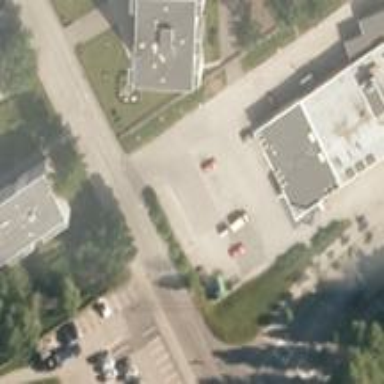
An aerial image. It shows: Parking area with surface.